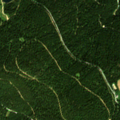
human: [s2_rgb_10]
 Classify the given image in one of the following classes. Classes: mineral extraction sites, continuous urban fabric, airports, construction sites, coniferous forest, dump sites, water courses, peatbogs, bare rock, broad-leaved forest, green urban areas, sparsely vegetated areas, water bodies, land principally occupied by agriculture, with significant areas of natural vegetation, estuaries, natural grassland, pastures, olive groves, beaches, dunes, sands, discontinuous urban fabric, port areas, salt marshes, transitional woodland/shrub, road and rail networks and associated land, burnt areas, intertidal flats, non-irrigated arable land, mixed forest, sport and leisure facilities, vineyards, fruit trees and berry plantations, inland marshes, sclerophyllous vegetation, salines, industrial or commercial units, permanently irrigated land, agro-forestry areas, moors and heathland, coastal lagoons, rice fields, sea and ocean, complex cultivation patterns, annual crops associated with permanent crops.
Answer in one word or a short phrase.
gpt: sport and leisure facilities, coniferous forest